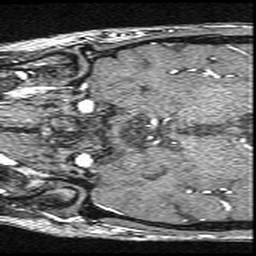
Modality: angio
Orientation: coronal
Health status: ill
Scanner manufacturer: siemens
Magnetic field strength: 3 T
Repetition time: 0.021 s
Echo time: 0.00343 s